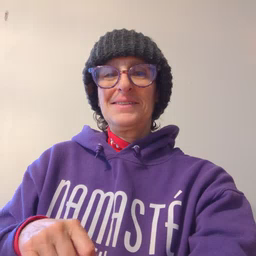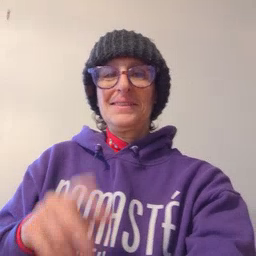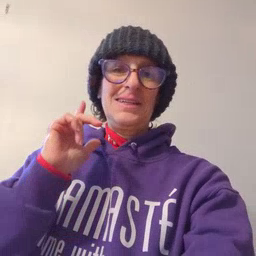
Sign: later